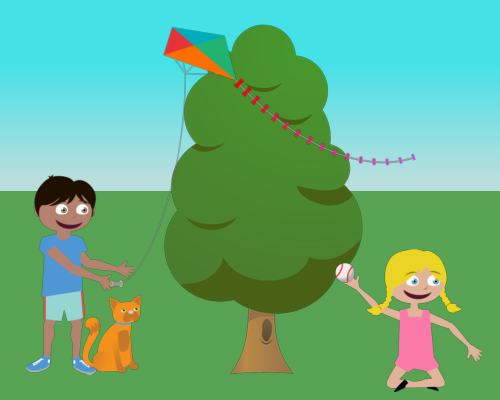
there is med tree 2 inch away from my right girl sitting with cross leg her right head is touching tree boy is on my left loading kite smiling and cat by his left leg the string is touching the left side of tree can i